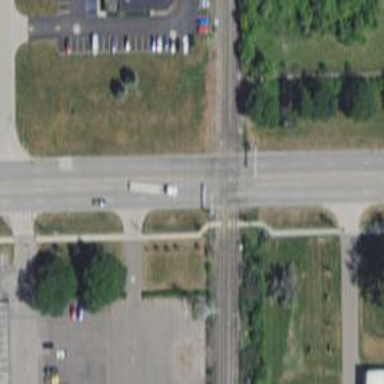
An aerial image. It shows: Tertiary road with asphalt surface and separate sidewalk.